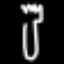
Label: fork